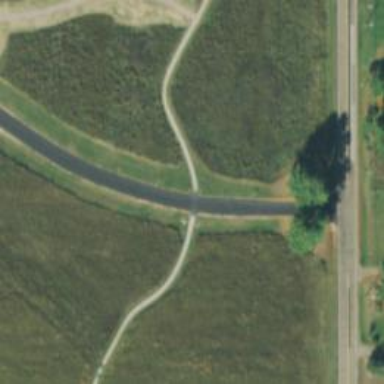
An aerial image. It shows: Unmarked crossing on footway.